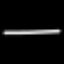
Label: line